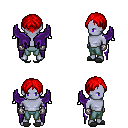
a pixel art fantasy rpg character, male body template, dark elf, purple skin, purple wings, teal pants, red parted hairstyle, metal gloves, gray slippers, four views (front, back, left, right), 2x2 character sprite sheet, small pixel art, hard edges, no anti-aliasing